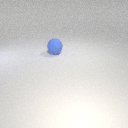
large blue rubber sphere